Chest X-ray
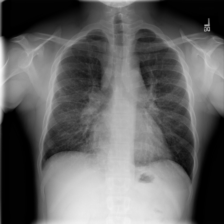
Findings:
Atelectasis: negative
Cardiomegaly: negative
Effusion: negative
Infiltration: negative
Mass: negative
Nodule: negative
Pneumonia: negative
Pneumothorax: negative
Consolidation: negative
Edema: negative
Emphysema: negative
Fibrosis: negative
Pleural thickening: negative
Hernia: negative